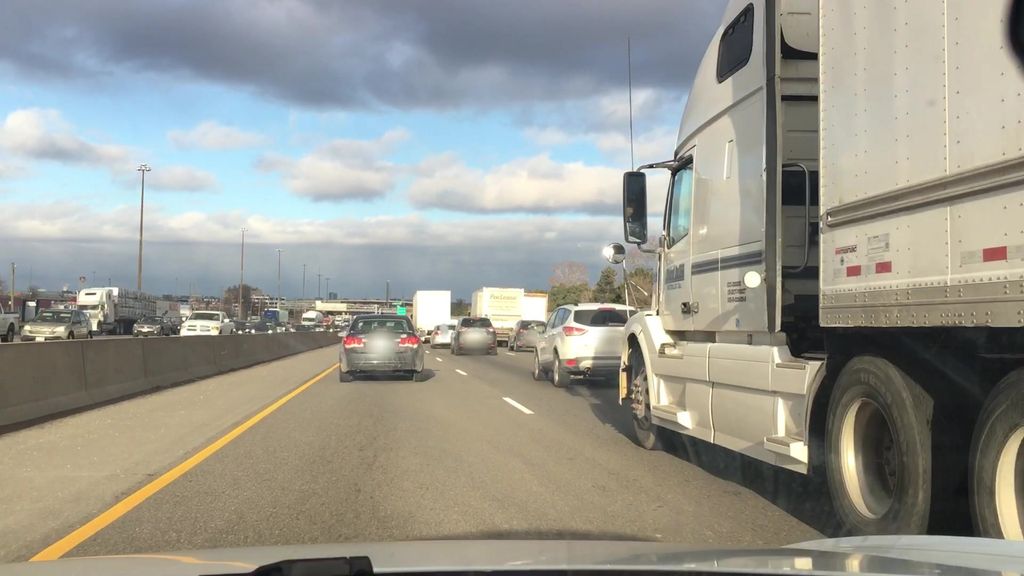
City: toronto